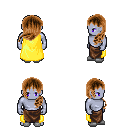
a pixel art fantasy rpg character, male body template, dark elf, purple skin, yellow cape, robe skirt, brown left-swept hairstyle, white slippers, four views (front, back, left, right), 2x2 character sprite sheet, small pixel art, hard edges, no anti-aliasing